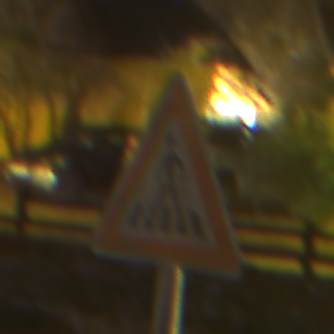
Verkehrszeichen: FussgaengerueberwegRechts
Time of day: Night
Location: Outdoor (Suburban)
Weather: Clear
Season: NotSpecified
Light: Artificial